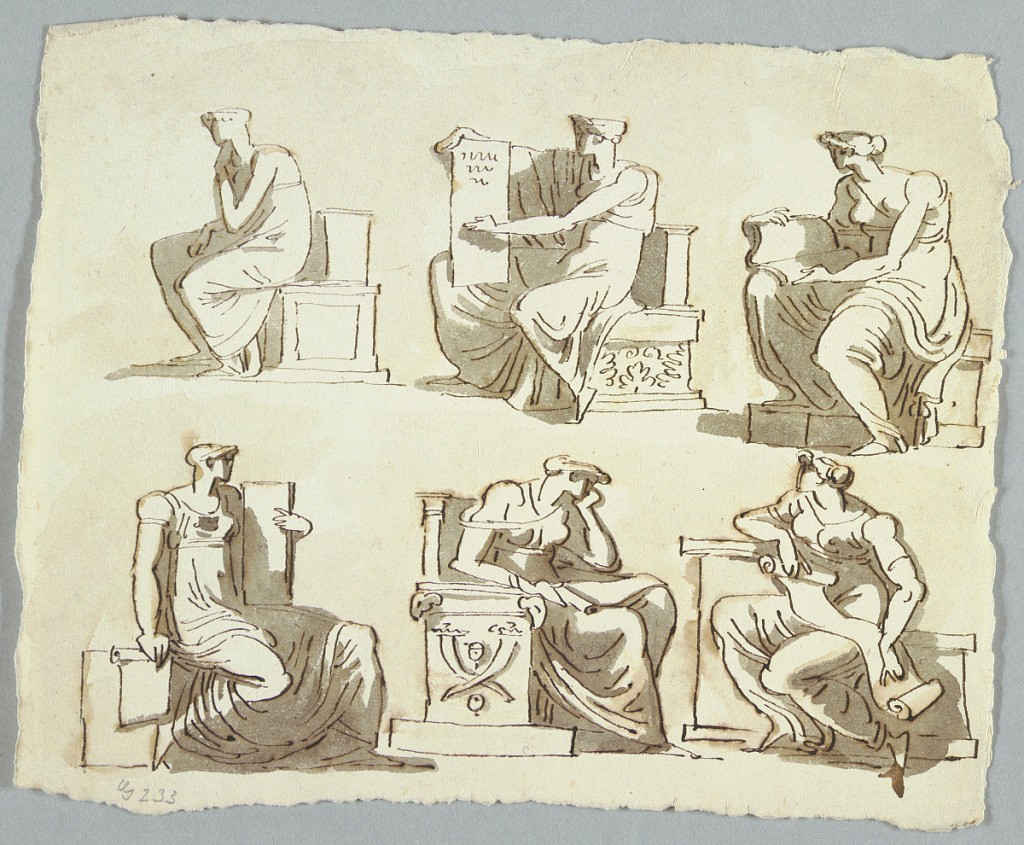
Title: Drawing
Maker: Felice Giani, Italian, 1758–1823
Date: About 1816
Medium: Pen, brown ink, gray-brown wash, on laid paper.
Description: All of them are seated upon stone seats. Top row: three Muses designs shown in profile turned toward left. The left woman leans her head upon her left hand; her right hand lies in her lap. The central woman holds a tablet with her right hand and points at it with her left hand. The right woman holds an opened book. Bottom row: a woman turned toward right holds a tablet upon her left thigh leg: the lowered right hand holds a paper roll. The central woman is turned toward right and leans her head in thoughtful fashion in her left hand. The right hand holds a paper roll. The right woman is turned toward left and holds with both hands an opened paper roll. Reverse: pen scratching.